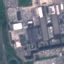
Land use / land cover: Industrial